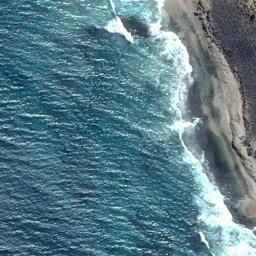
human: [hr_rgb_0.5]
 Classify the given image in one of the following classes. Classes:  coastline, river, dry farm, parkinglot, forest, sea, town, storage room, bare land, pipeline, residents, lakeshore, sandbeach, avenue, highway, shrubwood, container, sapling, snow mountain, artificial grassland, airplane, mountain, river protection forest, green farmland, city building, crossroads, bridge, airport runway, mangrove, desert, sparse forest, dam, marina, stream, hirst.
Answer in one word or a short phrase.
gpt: coastline